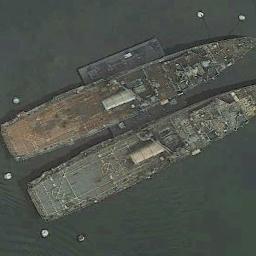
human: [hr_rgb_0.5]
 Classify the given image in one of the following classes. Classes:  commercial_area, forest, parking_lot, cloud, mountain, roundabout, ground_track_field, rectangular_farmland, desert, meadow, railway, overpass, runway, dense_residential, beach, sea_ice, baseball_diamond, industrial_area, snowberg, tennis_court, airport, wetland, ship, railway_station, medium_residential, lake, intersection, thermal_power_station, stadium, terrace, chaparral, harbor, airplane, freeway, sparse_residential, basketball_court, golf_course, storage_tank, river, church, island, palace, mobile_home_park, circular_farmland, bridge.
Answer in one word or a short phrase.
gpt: ship